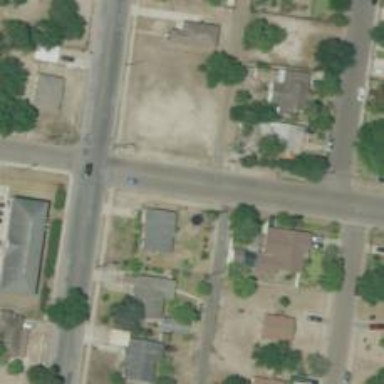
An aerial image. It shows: Alley classified as service road.